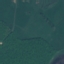
Label: Pasture